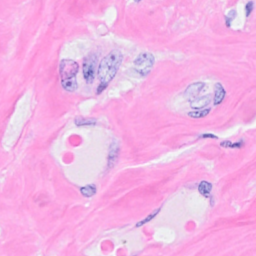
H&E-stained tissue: Breast